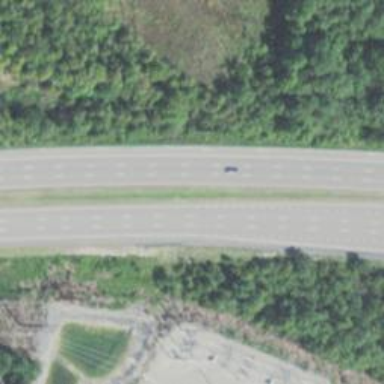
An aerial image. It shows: This image shows trunk highway that functions as expressway.